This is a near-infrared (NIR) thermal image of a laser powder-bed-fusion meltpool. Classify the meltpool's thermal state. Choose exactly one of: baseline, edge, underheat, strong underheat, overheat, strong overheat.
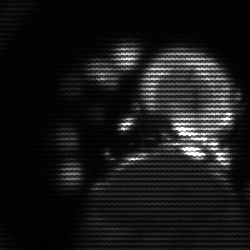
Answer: baseline